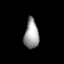
Tissue: lung
Cell type: Epithelial cells
Senescence score: 0.6206
Nuclear area (px): 413
Mean DAPI intensity: 157.511